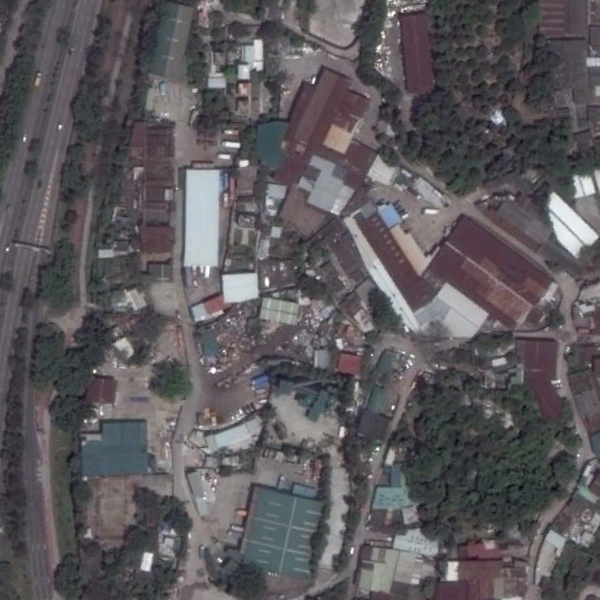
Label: Industrial